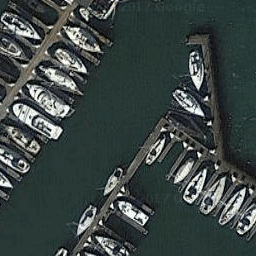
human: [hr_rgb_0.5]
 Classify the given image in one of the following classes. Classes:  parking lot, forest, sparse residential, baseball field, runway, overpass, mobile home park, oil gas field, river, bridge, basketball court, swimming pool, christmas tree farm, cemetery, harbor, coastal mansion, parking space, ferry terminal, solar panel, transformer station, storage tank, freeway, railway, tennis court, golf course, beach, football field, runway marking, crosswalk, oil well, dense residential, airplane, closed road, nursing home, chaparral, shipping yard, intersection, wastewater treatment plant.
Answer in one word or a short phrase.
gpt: harbor